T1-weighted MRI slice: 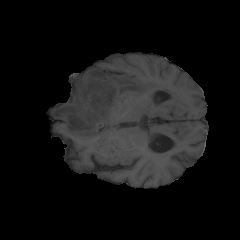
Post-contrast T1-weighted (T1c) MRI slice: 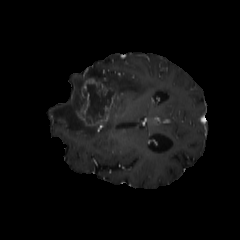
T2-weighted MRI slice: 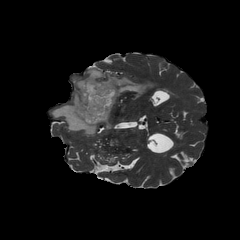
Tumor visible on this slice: yes